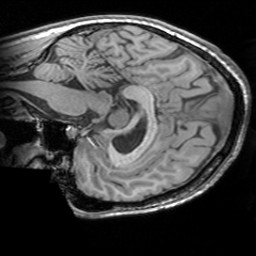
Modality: T1w
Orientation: sagittal
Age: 30
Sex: female
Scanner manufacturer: siemens
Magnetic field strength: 3 T
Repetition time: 1.63 s
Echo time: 0.00311 s